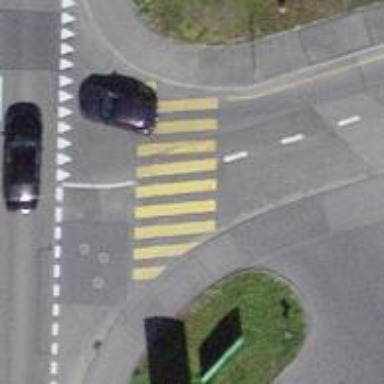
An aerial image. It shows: Uncontrolled zebra crossing with notable zebra markings.